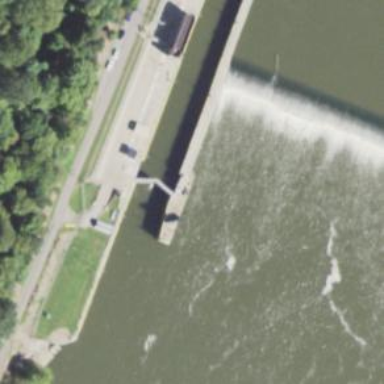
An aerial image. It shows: Lock gate along waterway.